Question:
I am developing a website and I want a menu like the above image. This is what I have tried: <URL>
'''
<div class="">
<ul class="header-menu-ul">
<li class="header-menu menu-link1-color"><a href="" class="header-menu-link ">ABC's Office</a></li>
<li class="header-menu menu-link2-color"><a href="" class="header-menu-link ">Benefits</a></li>
<li class="header-menu menu-link3-color"><a href="" class="header-menu-link ">NEW Brand</a></li>
<li class="header-menu menu-link4-color"><a href="" class="header-menu-link ">Editorial</a></li>
<li class="header-menu menu-link5-color"><a href="" class="header-menu-link ">Manger</a></li>
<li class="header-menu menu-link6-color"><a href="" class="header-menu-link ">Extra</a></li>
</ul>
</div>
'''
The problem I'm facing is it's taking a space between '<li>' tags.
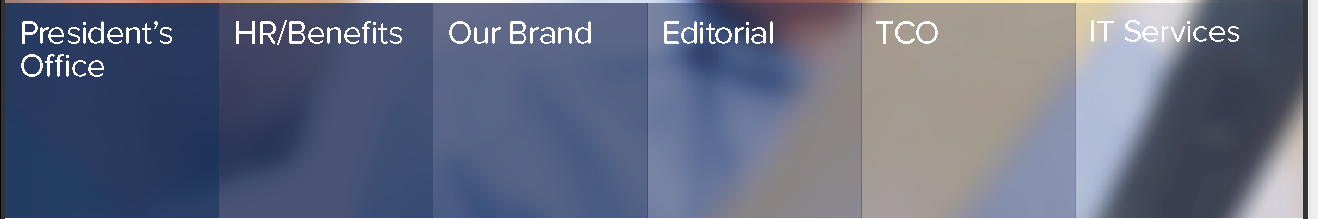
Answer: I just floated the list items to the left, like this:
'''
.header-menu-ul li {
float: left;
}
'''
: <URL>.